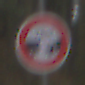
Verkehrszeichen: VerbotUnterschreitenMindestabstand
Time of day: Midday
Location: Outdoor (Nature)
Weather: Overcast
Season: NotSpecified
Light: Natural